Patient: sex F, age 82
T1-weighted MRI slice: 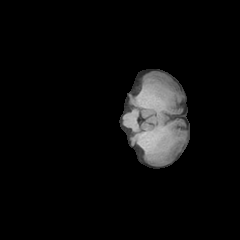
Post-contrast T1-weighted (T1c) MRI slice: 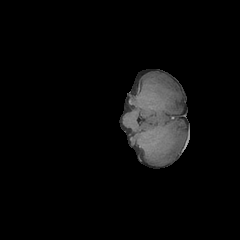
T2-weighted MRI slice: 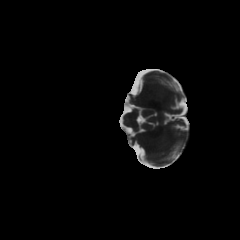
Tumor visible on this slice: no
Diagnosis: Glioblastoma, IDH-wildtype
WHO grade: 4